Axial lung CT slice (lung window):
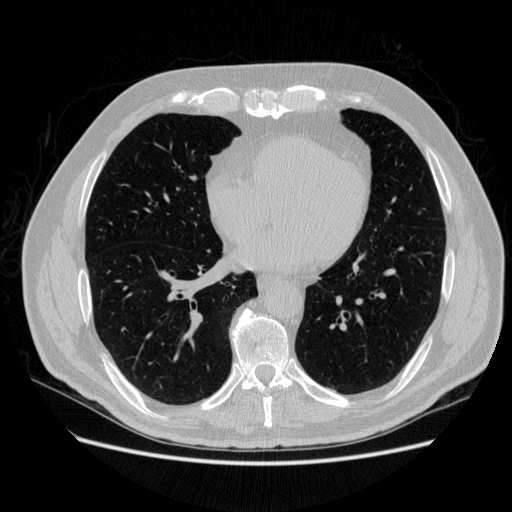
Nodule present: no